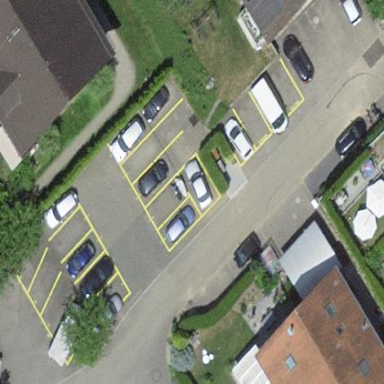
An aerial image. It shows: Parking area.